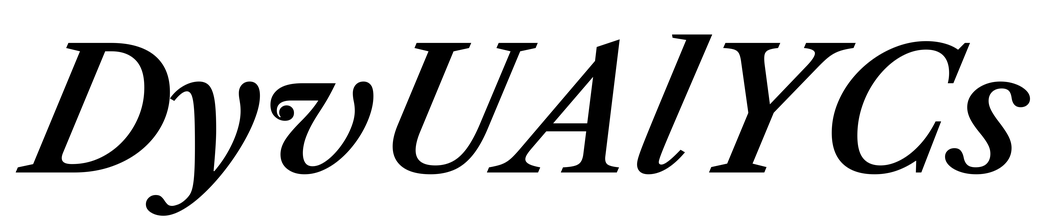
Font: LibreCaslonText-Italic_SemiBold_Italic